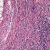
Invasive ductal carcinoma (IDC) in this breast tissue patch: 0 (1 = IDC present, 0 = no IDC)